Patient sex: F
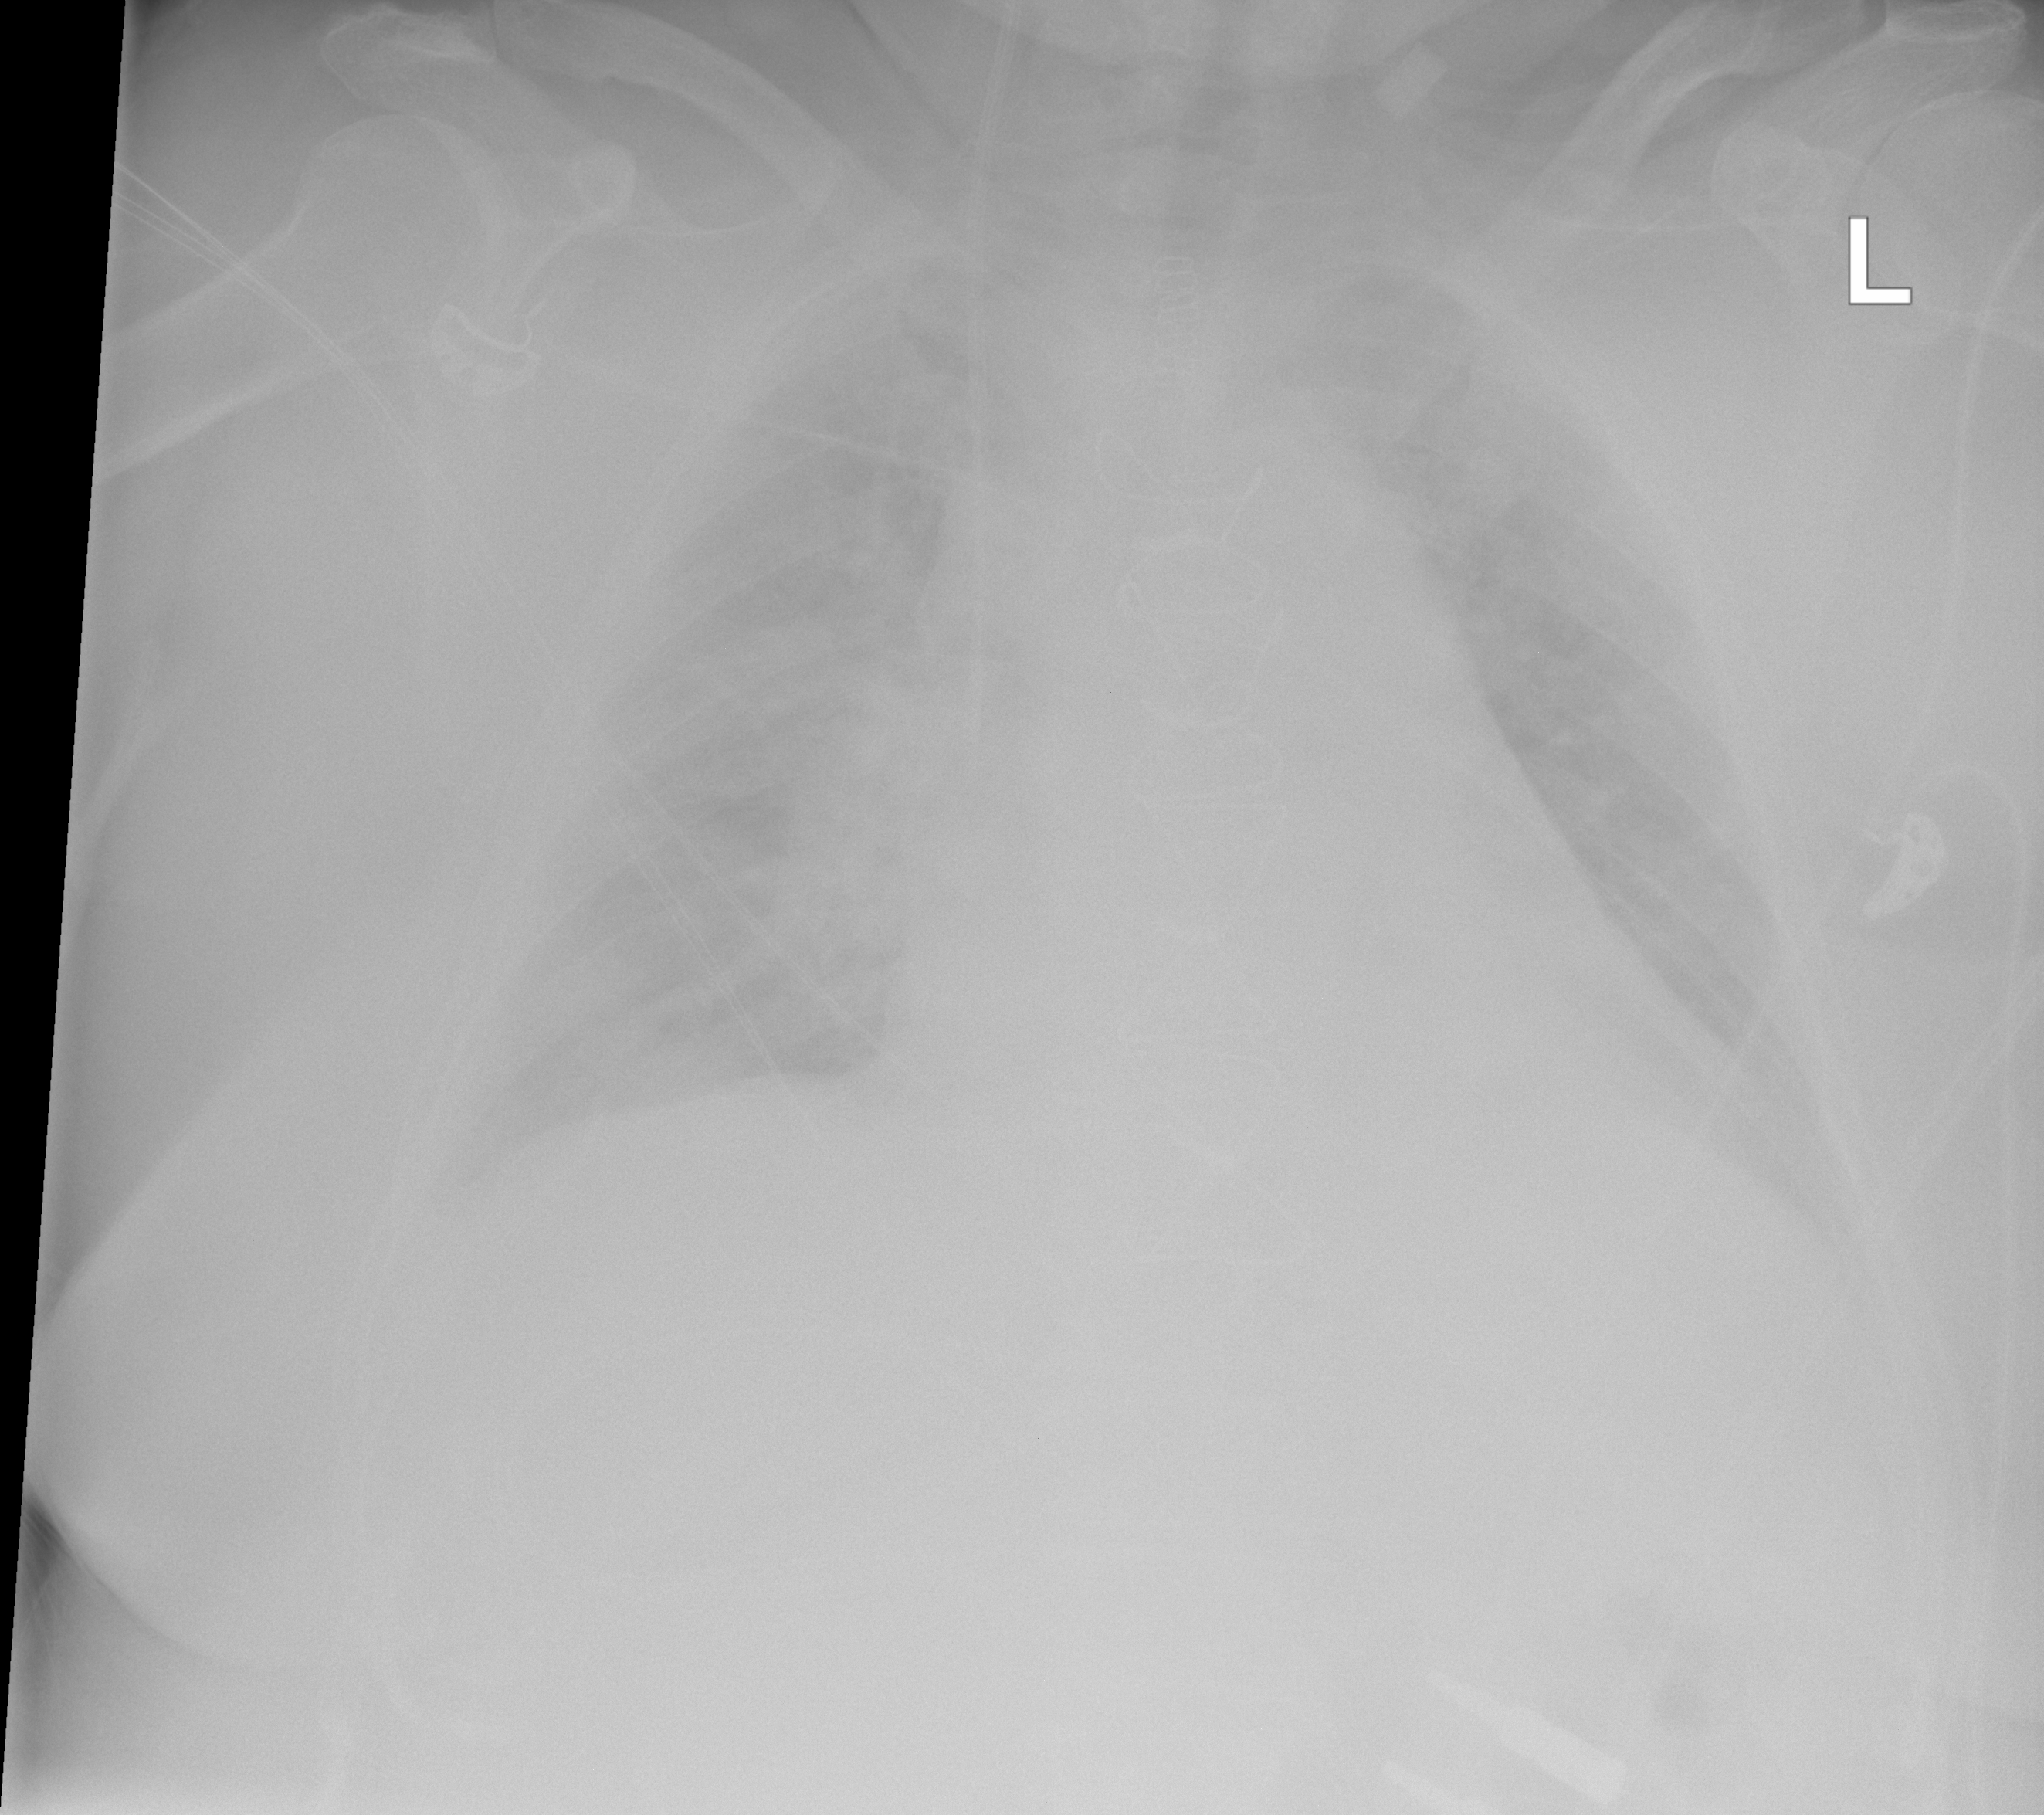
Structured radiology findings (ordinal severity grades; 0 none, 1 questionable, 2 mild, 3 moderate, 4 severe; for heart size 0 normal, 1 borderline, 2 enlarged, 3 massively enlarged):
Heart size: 2
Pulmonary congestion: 2
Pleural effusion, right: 2
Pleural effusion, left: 0
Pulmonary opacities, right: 2
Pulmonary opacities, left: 0
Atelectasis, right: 2
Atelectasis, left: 0